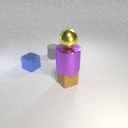
small blue metal cube in front of small gray rubber cylinder